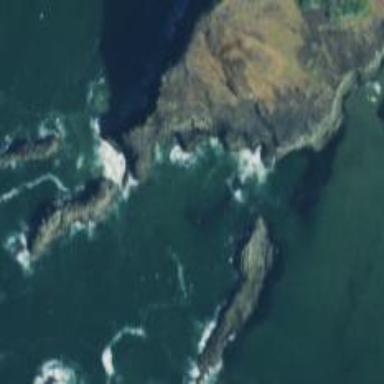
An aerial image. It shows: Breathtaking coastline.